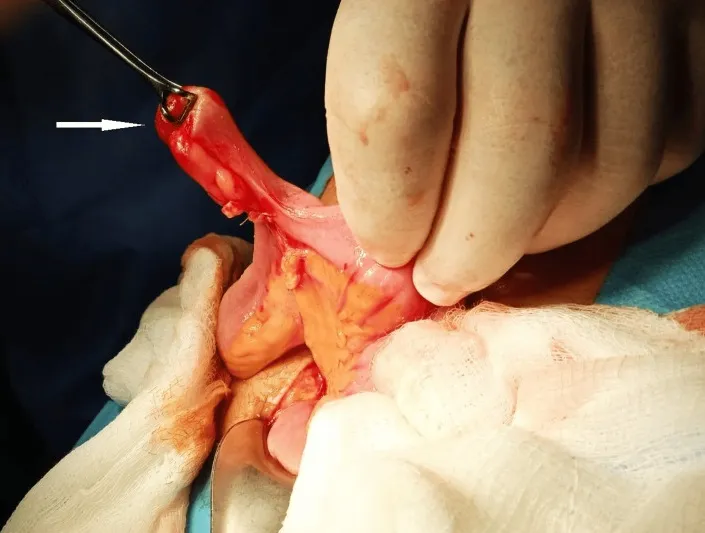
Surgical resection of the intussuscepted Meckel's diverticulum (indicated by white arrow).
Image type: medical_photograph (other_medical_photograph)